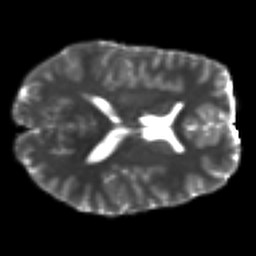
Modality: T2w
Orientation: axial
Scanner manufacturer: siemens
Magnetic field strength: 3 T
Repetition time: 7.8 s
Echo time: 0.09 s